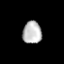
Tissue: lung
Cell type: Others
Senescence score: 0.2178
Nuclear area (px): 419
Mean DAPI intensity: 184.181